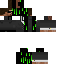
A male human skin with dark skin, wearing brown long hair dressed in a blue hoodie and brown pants, featuring a closed mouth.